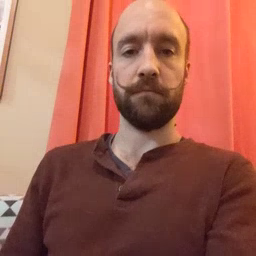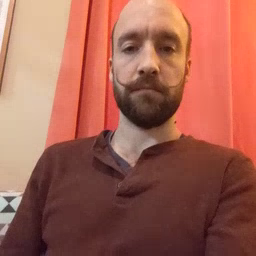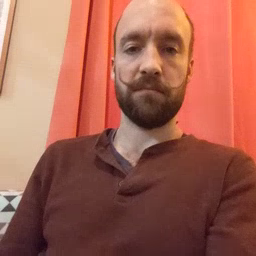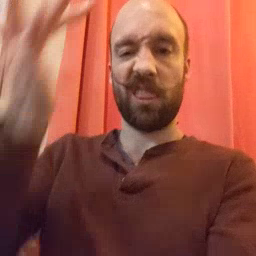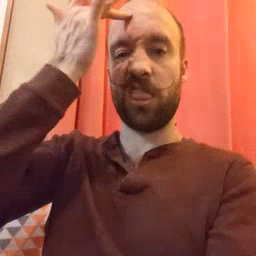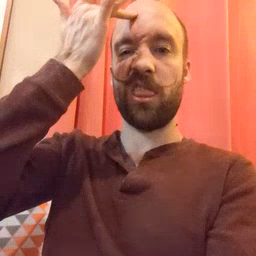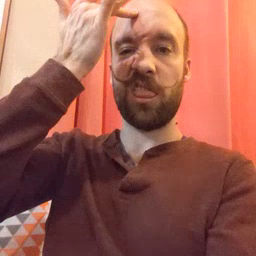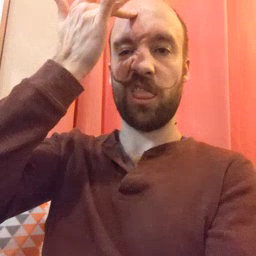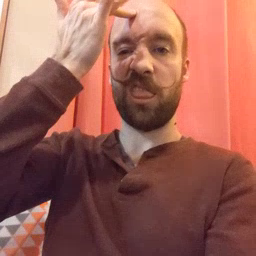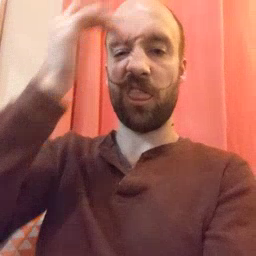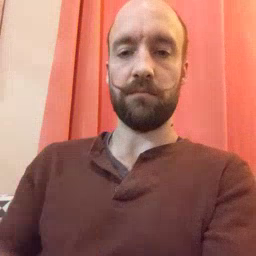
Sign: sick